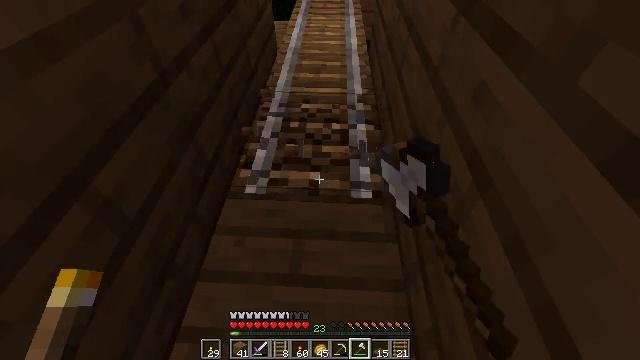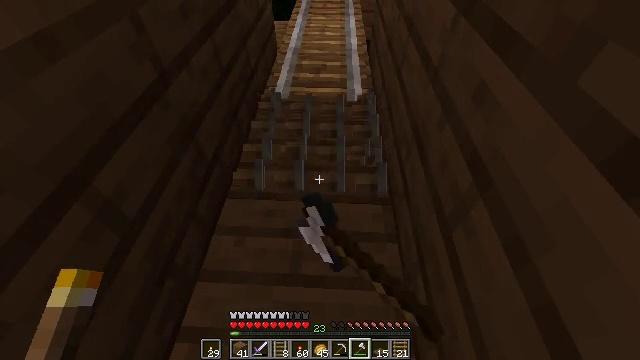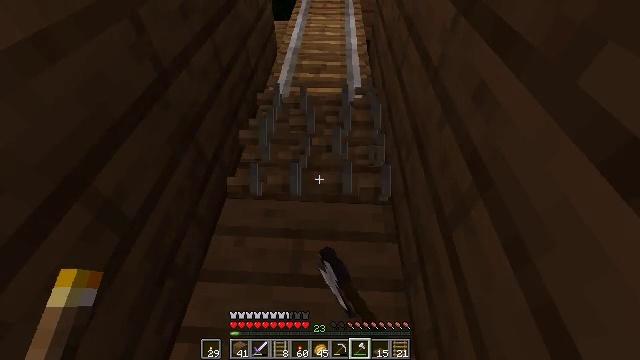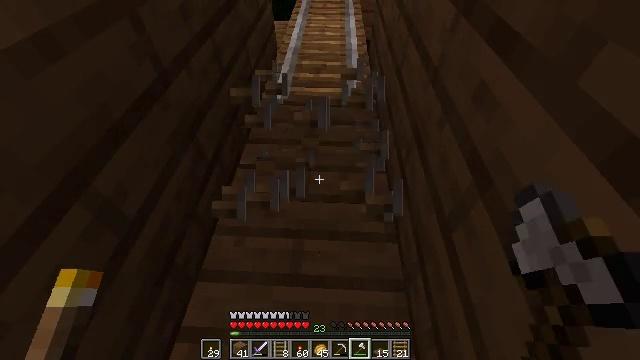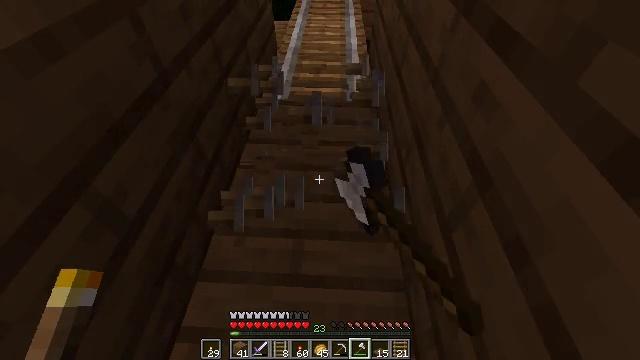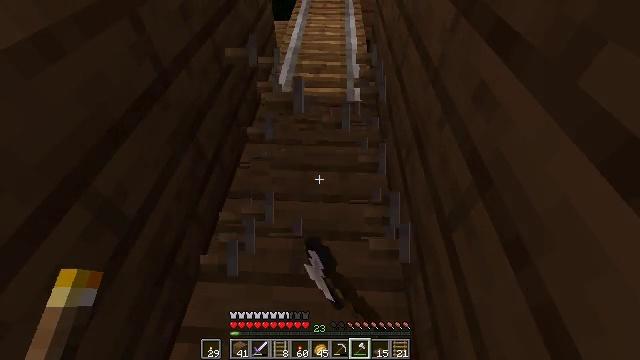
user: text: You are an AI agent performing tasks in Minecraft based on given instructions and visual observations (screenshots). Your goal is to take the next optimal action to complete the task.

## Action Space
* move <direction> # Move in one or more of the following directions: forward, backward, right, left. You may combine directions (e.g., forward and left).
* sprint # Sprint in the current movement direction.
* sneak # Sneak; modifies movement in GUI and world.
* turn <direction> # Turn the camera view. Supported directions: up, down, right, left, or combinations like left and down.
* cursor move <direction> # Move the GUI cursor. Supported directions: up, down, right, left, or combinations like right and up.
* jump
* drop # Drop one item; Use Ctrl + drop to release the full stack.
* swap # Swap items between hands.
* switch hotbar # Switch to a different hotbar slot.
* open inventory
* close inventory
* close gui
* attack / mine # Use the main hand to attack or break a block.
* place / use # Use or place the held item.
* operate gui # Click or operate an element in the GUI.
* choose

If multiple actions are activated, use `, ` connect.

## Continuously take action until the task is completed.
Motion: motion action
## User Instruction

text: Mine the rail.
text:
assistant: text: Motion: sneak, attack / mine
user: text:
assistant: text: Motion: sneak, attack / mine
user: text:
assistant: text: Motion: sneak, attack / mine
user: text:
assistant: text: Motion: sneak, attack / mine
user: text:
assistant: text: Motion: sneak, attack / mine
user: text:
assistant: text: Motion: sneak, attack / mine